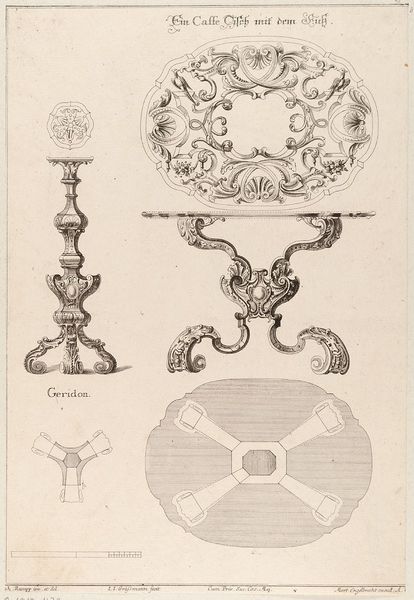
Titel: Querschnitt, Grund- und Aufriss eines Kaffeetisches
Künstler: Martin Engelbrecht
Standort: Hamburg
Institution: Museum für Kunst und Gewerbe Hamburg
Schlagwörter: cafe, holz, tisch, zeichnung, grafik, graphik, jugendstil, ornamente, fotografie, photographie, druckgraphik, druckgrafik, stich, entwurf, kunstgewerbe, laubwerk, blattwerk, kupferstich, kunsthandwerk, verspielt, planung, hausrat, bandelwerk, reproduktionen, industriedesign, druckerzeugnisse, möbel, ornamentstich, vorlageblätter, guéridon